Question: I have a many to one relationship between and .
The problem I'm having is that EF keeps adding a foreign key colum to my table which I dont want!
'''
public class News
{
public News()
{
}
[Key]
public int NewsID { get; set; }
public int PublishedByID { get; set; }
public string PublishedByFullName { get; set; }
public string PublishedByEmail { get; set; }
public DateTime DatePublished { get; set; }
public string Title { get; set; }
public string PreviewText { get; set; }
public string BlobName { get; set; }
public virtual Category Category { get; set; }
}
'''
'''
public class Category
{
public Category()
{
News = new HashSet<News>();
}
[Key]
public int CategoryID { get; set; }
public string Name { get; set; }
public string CategoryTypeName { get; set; }
public virtual ICollection<News> News { get; set; }
}
'''

How do I remove in table?
I'm guessing i'm missing some code in my OnModelCreating method.
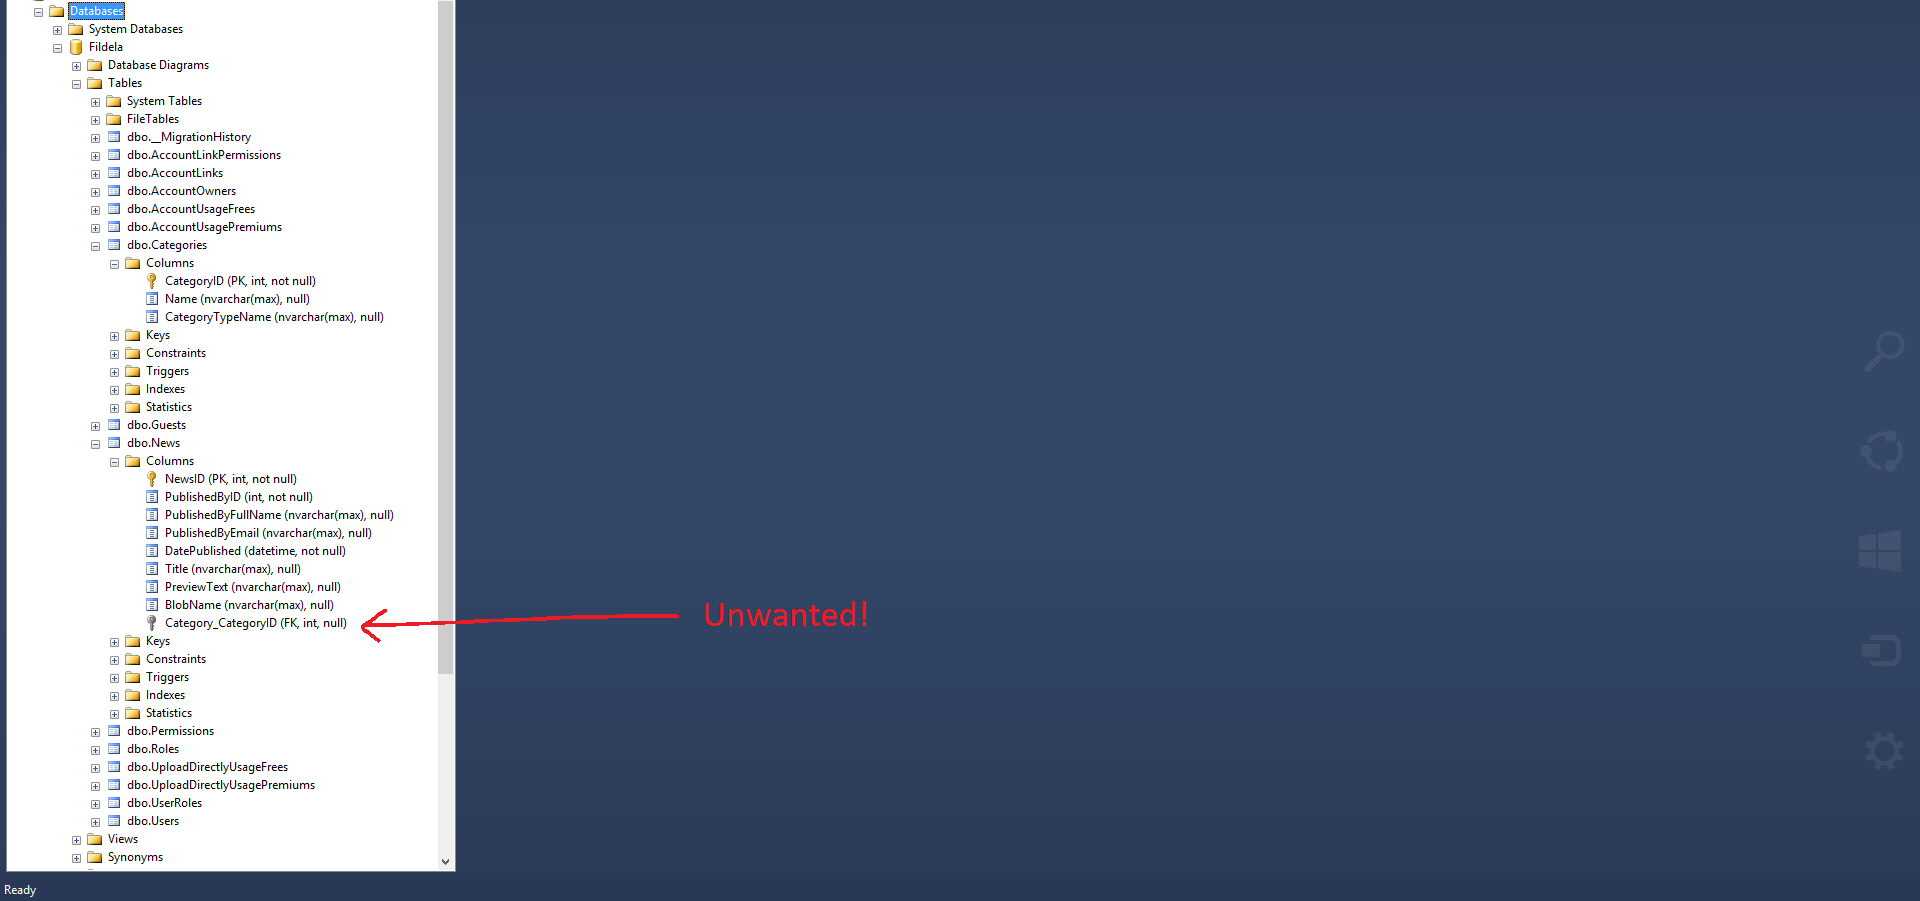
Answer: You need to add id field in 'News' class to reference Category.
'''
public class News
{
[Key]
public int NewsID { get; set; }
public int CategoryID { get; set; } // added
public int PublishedByID { get; set; }
public string PublishedByFullName { get; set; }
public string PublishedByEmail { get; set; }
public DateTime DatePublished { get; set; }
public string Title { get; set; }
public string PreviewText { get; set; }
public string BlobName { get; set; }
public virtual Category Category { get; set; }
}
'''